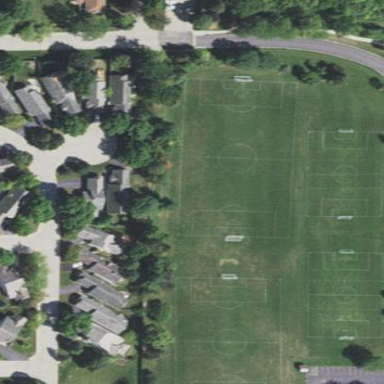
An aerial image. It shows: Soccer pitch for leisureland activities.